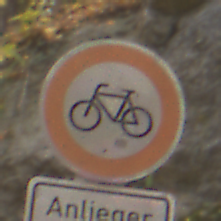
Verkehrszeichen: VerbotRadverkehr
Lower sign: PersonengruppenFrei1
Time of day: MorningAfternoon
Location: Outdoor (Nature)
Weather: Overcast
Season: Autumn
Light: Natural